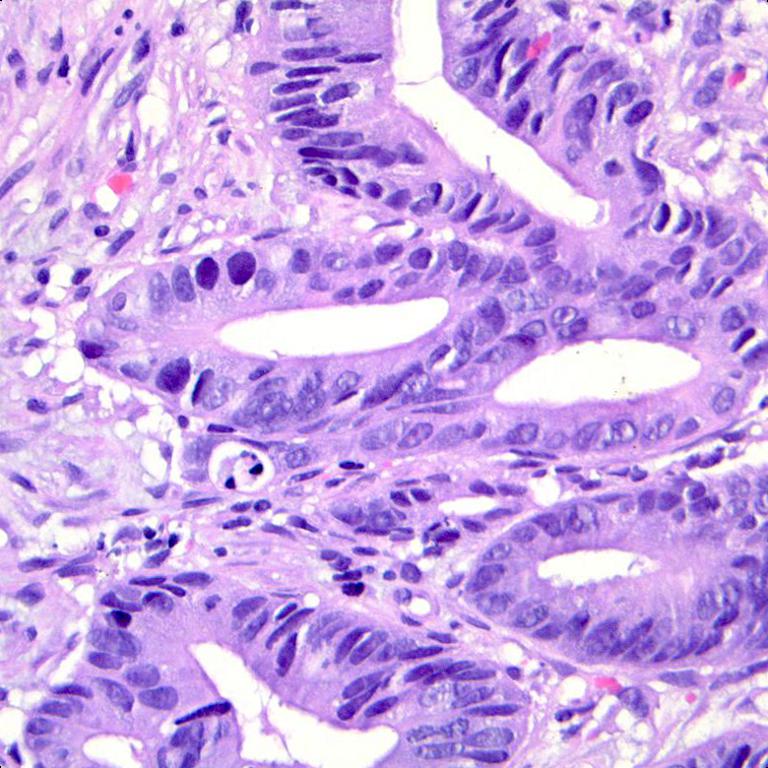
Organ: colon
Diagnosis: adenocarcinomas